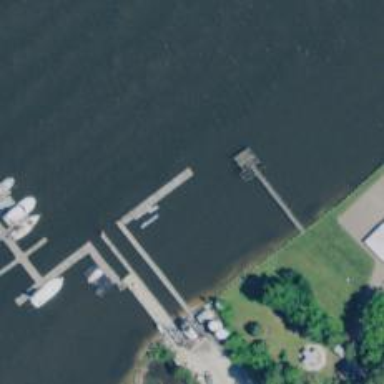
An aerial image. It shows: Man-made pier.